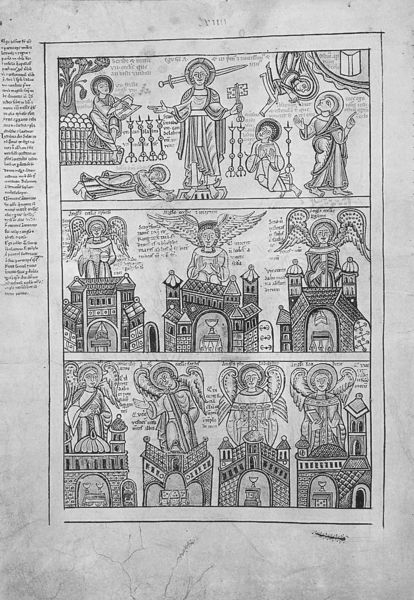
Titel: Liber Floridus
Künstler: Lambert von St. Omer
Standort: Herkunftsland: Frankreich (EU - F)
Institution: Wolfenbüttel, Herzog August Bibliothek
Schlagwörter: baum, flügel, himmel, kopf, stadt, schwarz, weiss, zeichnung, gebäude, haus, architektur, bibel, geschichte, rache, tod, tot, häuser, kirche, kelch, turm, engel, schrift, leuchter, buch, burg, religion, türme, druck, schwert, text, mythologie, buchseite, pergament, tore, heiligenschein, mittelalter, segen, heiliger, heilige, schlüssel, zeilen, petrus, christentum, symbole, burgen, halo, buchmalerei, reliquien, lecuhter, bucjmalerei, 14. /15. jh illustration religiöse themen